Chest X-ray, PA view. Patient: 31 years old, sex M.
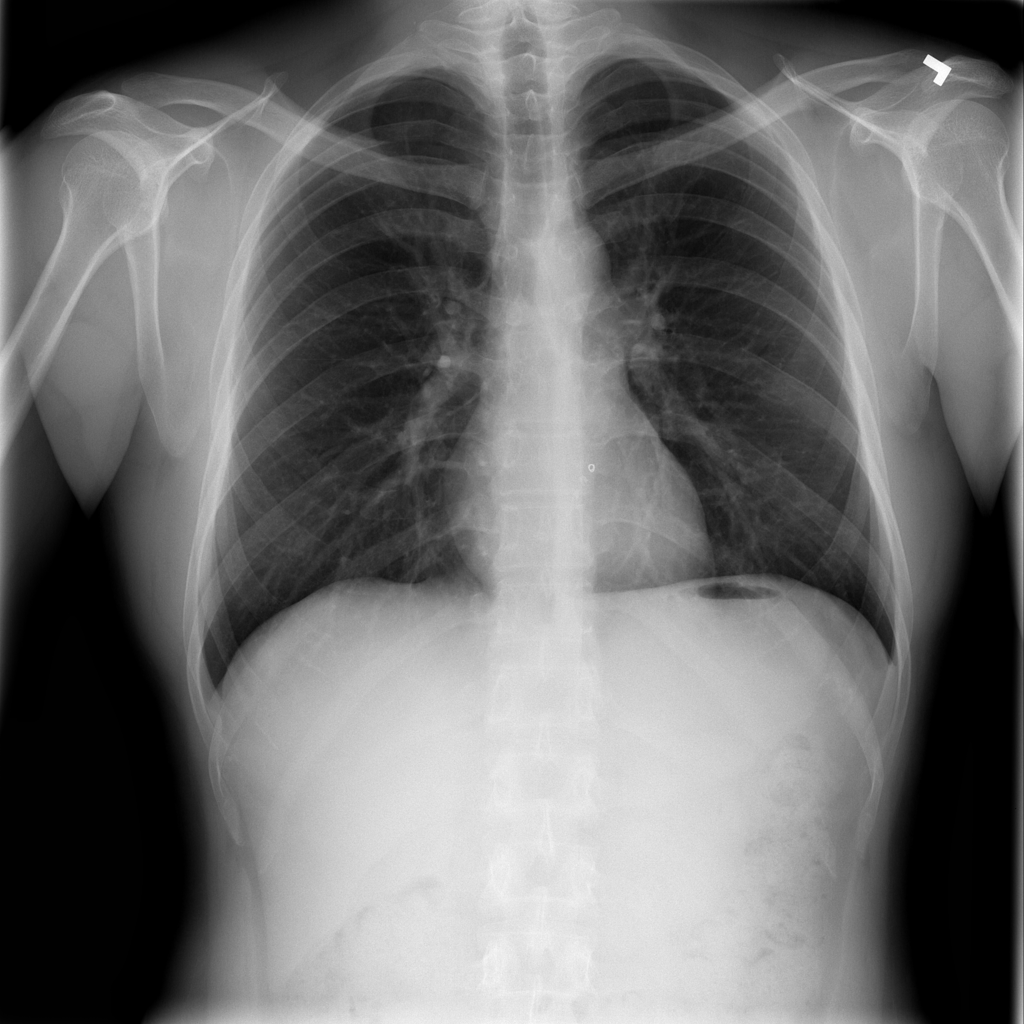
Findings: No Finding